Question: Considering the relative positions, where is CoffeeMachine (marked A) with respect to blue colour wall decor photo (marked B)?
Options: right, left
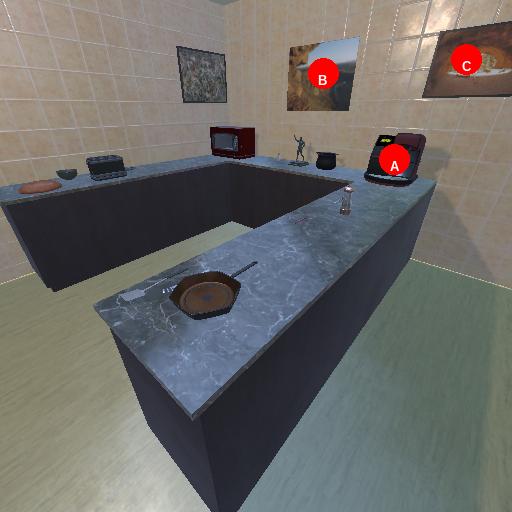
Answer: right